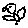
Label: bird